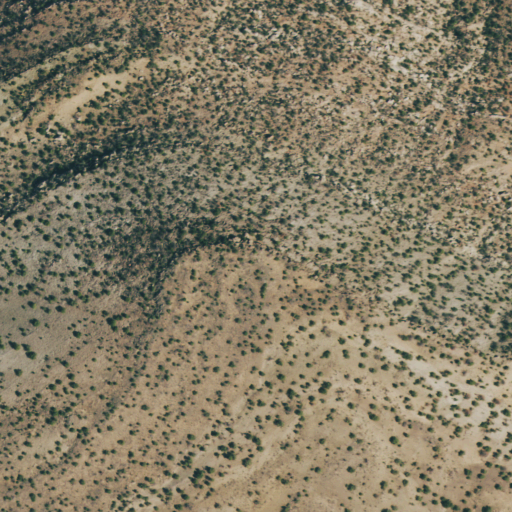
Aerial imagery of ridge(s) in Colorado named Cape Horn containing evergreen forest and shrub